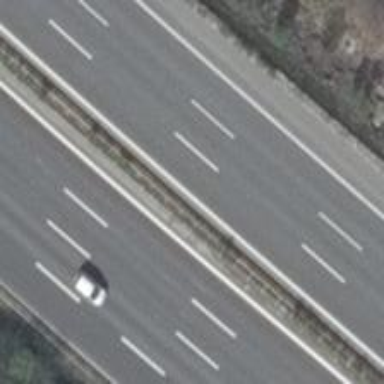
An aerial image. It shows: Asphalt motorway.